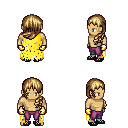
a pixel art fantasy rpg character, male body template, human, tanned skin, yellow tattered cape, magenta pants, blonde left-swept hairstyle, gold gloves, ghillies, four views (front, back, left, right), 2x2 character sprite sheet, small pixel art, hard edges, no anti-aliasing